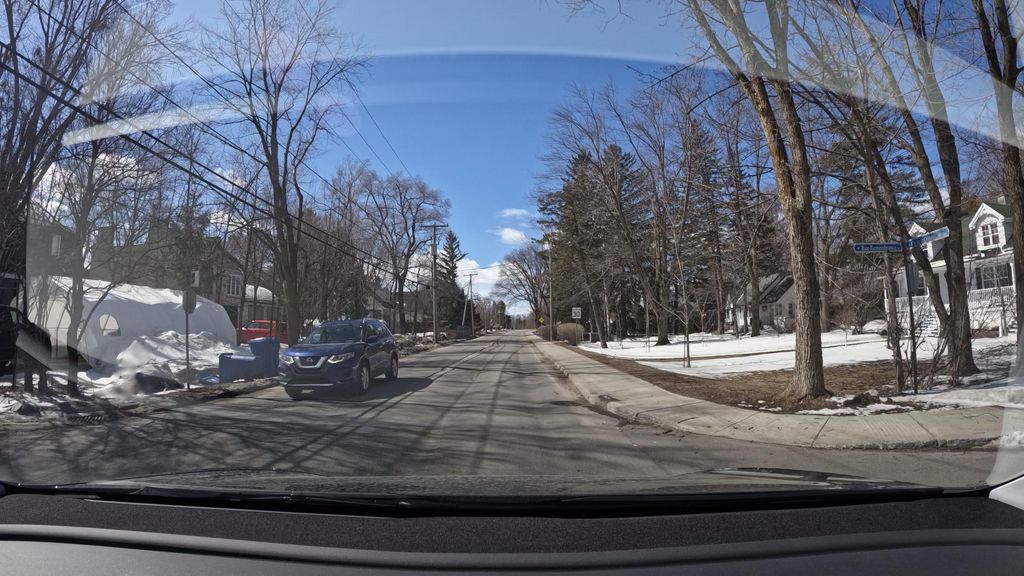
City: montreal